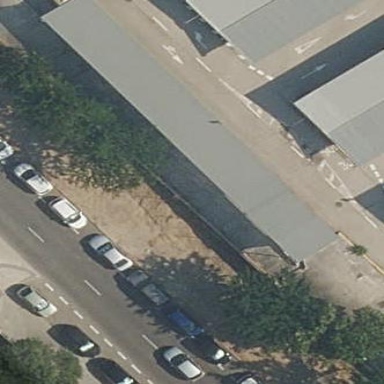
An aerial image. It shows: Carport building.